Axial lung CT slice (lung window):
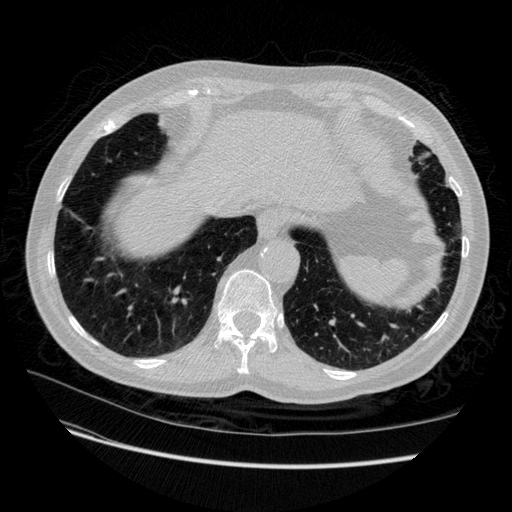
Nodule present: no